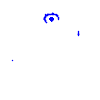
Particle: kaon